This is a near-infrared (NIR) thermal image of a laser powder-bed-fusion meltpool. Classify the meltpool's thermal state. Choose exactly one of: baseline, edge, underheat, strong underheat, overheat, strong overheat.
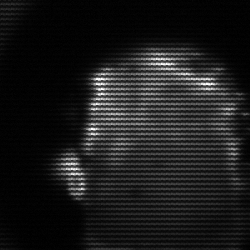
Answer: baseline